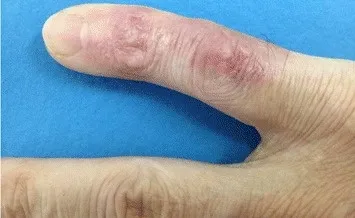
Erythematous-brown plaque, hardened and rough, with some reddish-honey colored crusts on the dorsum of the fifth right finger, before treatment.
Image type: radiology (ct)